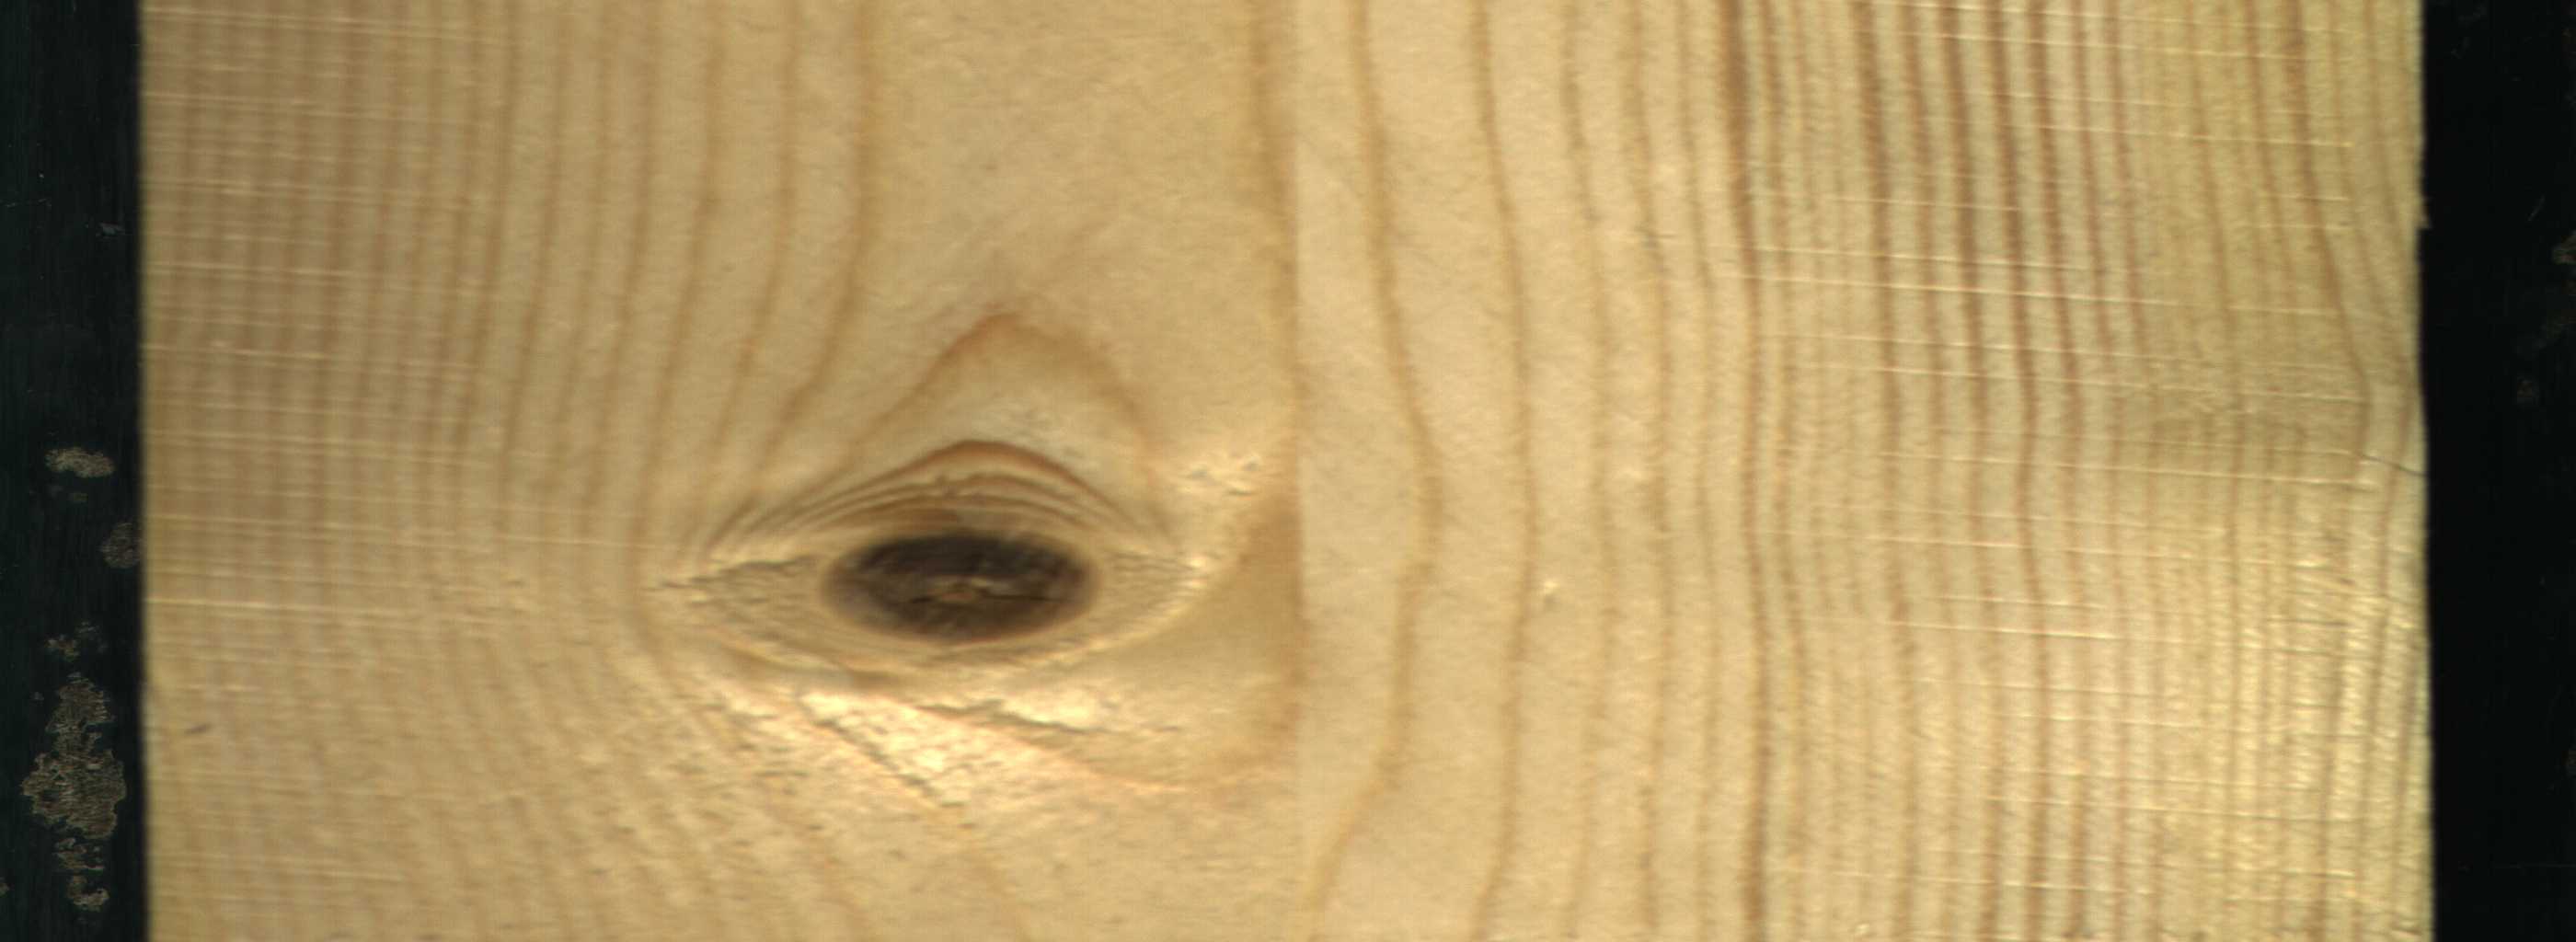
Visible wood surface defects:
Dead_Knot